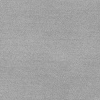
Atmospheric dust classification: dusty